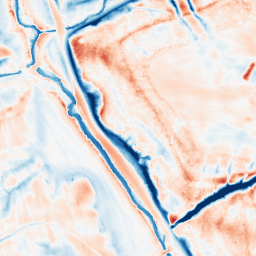
Category: edge_preserving
Decomposition family: guided
Decomposition parameters: radius: 8
eps: 0.01
Upsampling method: bspline
Upsampling parameters: scale: 4
Upsampling scale: 4